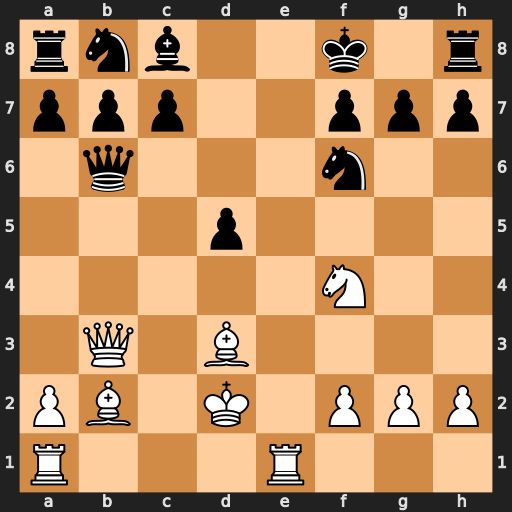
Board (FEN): rnb2k1r/ppp2ppp/1q3n2/3p4/5N2/1Q1B4/PB1K1PPP/R3R3
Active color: w
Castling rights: -
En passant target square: -
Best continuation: Nxd5 Qxb3 axb3